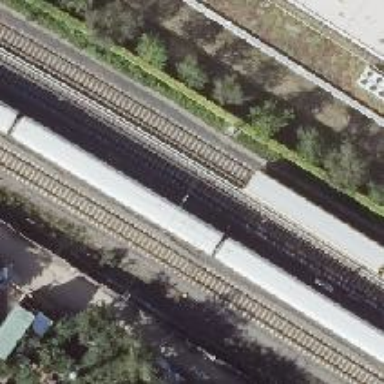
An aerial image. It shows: Railway signal.